Interaction volume radius: 5 \u00c5
Interaction volume height: 10 \u00c5
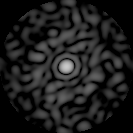
Disorder parameter: 0.8749